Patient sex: M
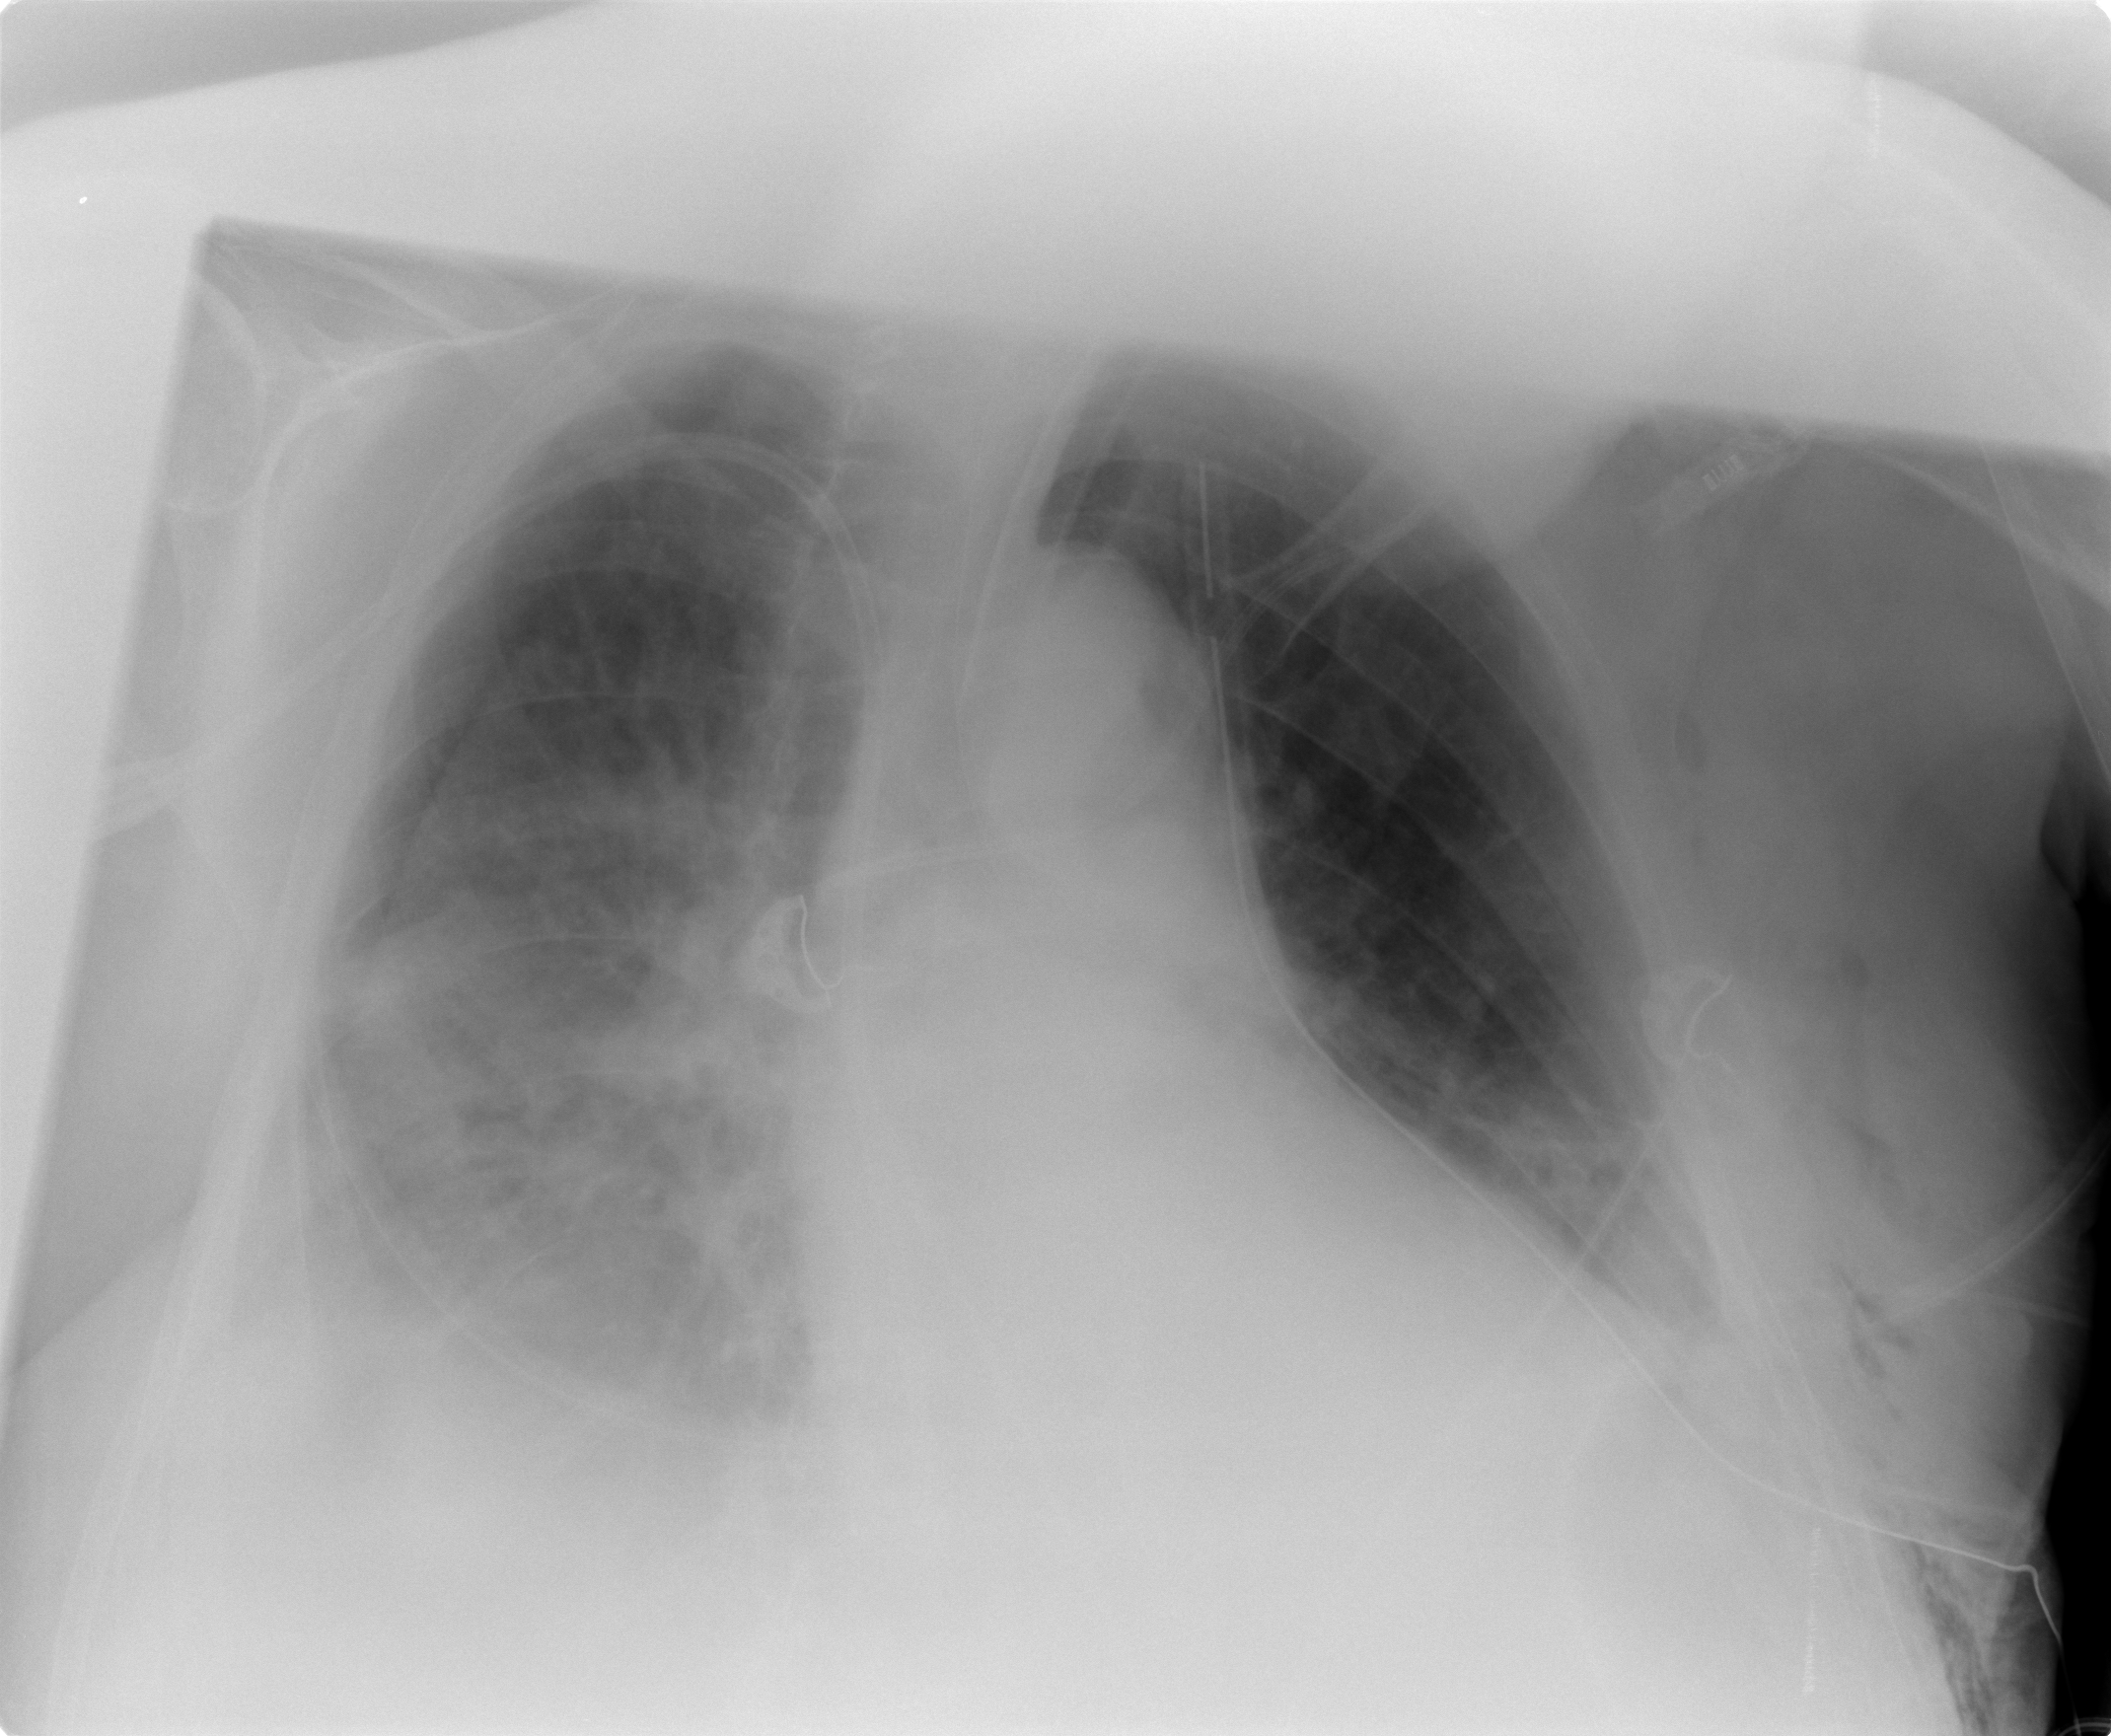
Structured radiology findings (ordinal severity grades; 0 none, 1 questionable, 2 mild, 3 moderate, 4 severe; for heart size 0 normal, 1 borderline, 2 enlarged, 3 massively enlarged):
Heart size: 2
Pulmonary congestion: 1
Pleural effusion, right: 2
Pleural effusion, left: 2
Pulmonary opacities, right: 1
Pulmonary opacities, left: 0
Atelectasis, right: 2
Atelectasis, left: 2